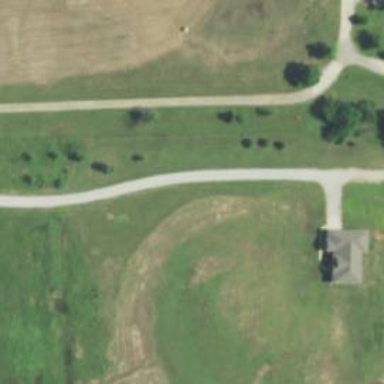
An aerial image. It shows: Driveway.